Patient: sex M, age 57
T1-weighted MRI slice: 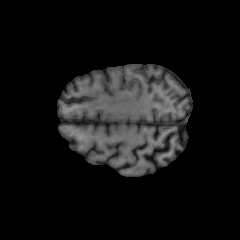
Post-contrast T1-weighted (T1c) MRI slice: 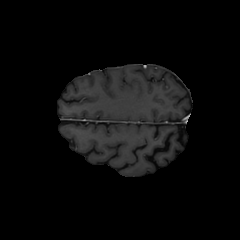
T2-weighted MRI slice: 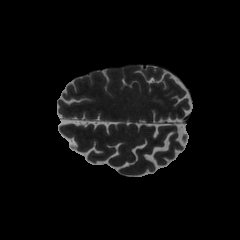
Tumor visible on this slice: no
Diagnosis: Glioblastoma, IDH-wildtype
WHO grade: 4